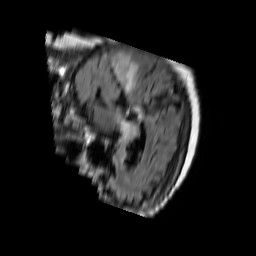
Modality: FLAIR
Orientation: sagittal
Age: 82
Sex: female
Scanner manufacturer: philips
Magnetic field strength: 1.5 T
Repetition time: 11 s
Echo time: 0.14 s